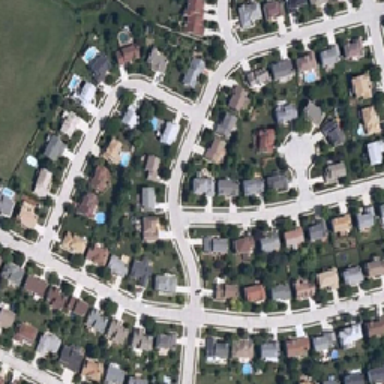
Houses of different colors are regularly tied along the winding road .